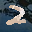
Label: 2